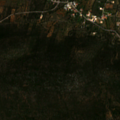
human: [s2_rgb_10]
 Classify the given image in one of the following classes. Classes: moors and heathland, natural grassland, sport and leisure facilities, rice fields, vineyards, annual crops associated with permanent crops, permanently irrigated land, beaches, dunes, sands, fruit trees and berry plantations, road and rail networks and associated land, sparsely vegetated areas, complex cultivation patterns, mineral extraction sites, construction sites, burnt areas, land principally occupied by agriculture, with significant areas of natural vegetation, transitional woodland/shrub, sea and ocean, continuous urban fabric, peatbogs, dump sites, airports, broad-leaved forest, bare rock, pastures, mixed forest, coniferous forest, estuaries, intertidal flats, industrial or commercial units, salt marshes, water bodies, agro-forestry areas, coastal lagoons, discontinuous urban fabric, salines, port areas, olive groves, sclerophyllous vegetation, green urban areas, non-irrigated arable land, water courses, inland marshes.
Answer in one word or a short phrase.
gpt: olive groves, land principally occupied by agriculture, with significant areas of natural vegetation, sclerophyllous vegetation